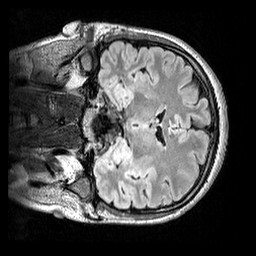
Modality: FLAIR
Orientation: coronal
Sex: male
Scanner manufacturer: siemens
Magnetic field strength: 3 T
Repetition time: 5 s
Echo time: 0.395 s